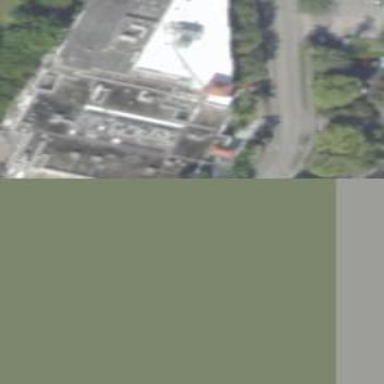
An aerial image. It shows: Healthcare facility identified as hospital.